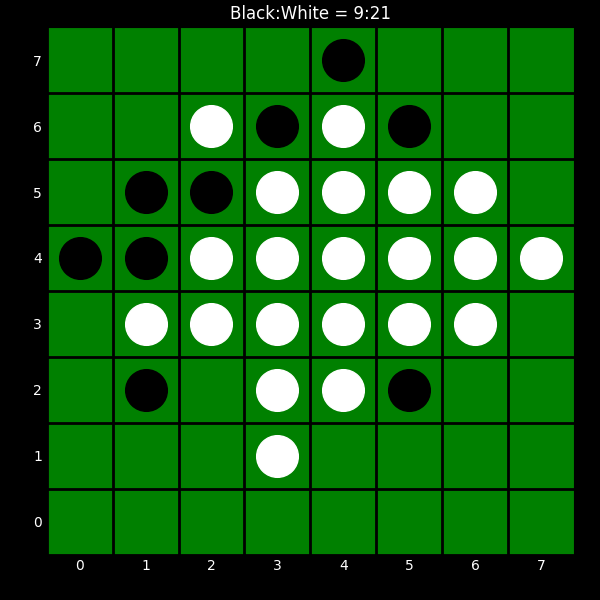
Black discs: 9
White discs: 21